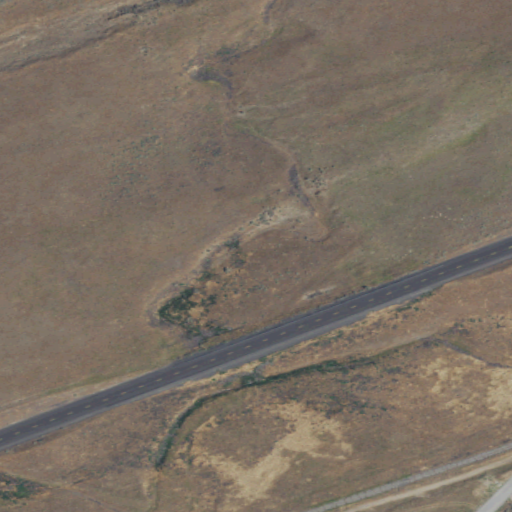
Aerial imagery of valley in Washington named Bofer Canyon containing shrub, low intensity development, open development, grassland, and medium intensity development